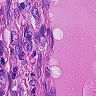
Metastatic tissue present: yes